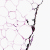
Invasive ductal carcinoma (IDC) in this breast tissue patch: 0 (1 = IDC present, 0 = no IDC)